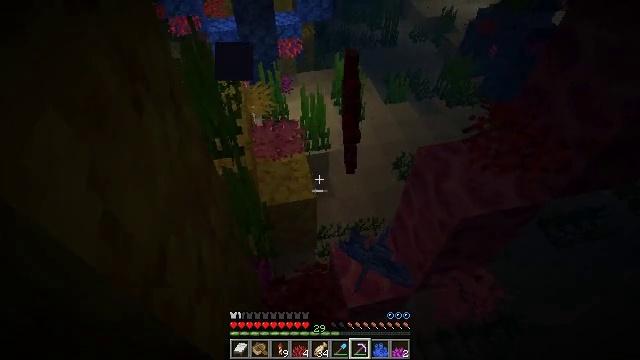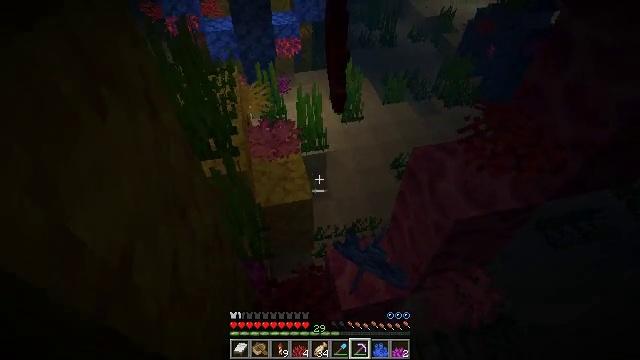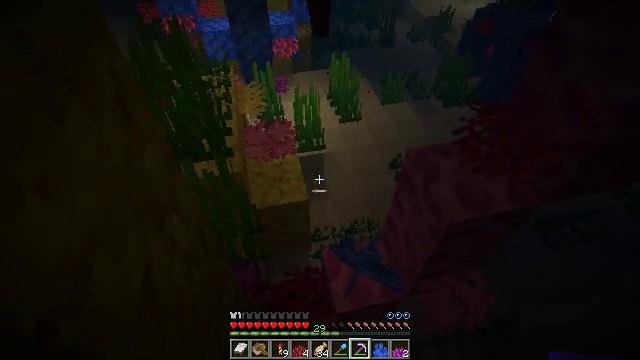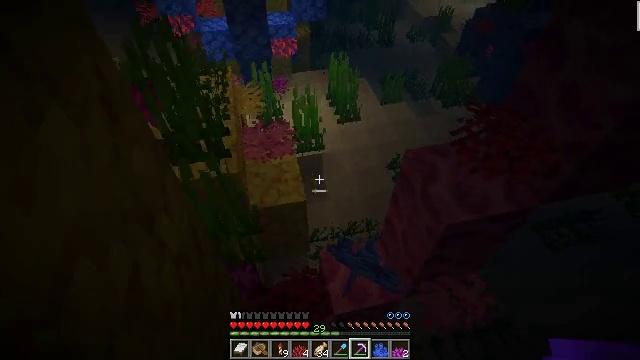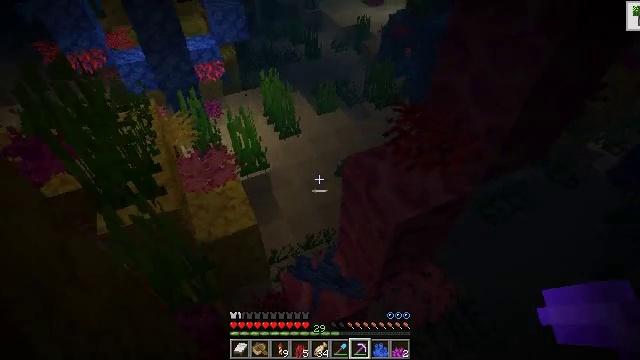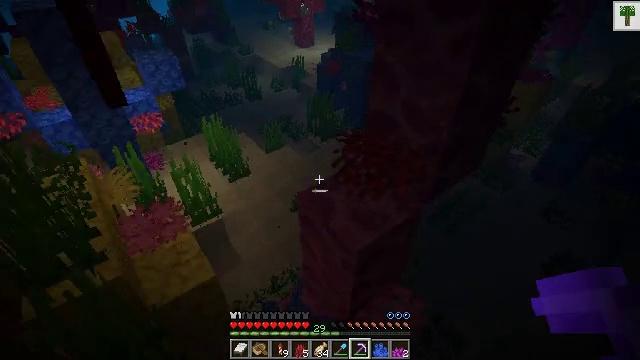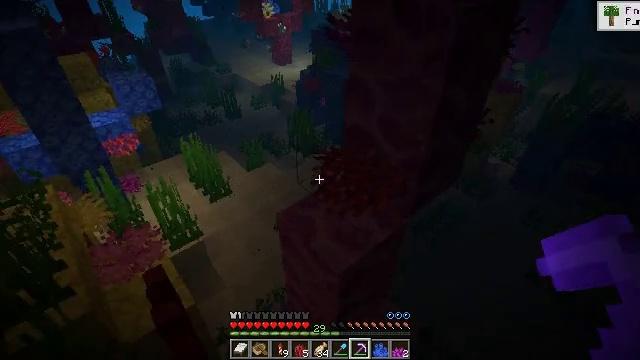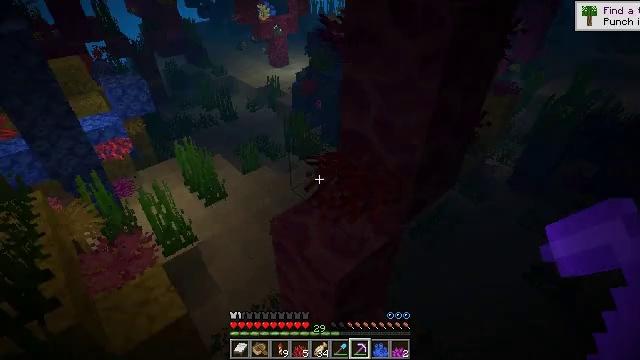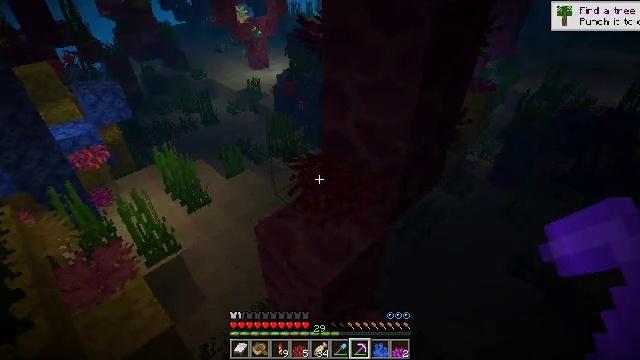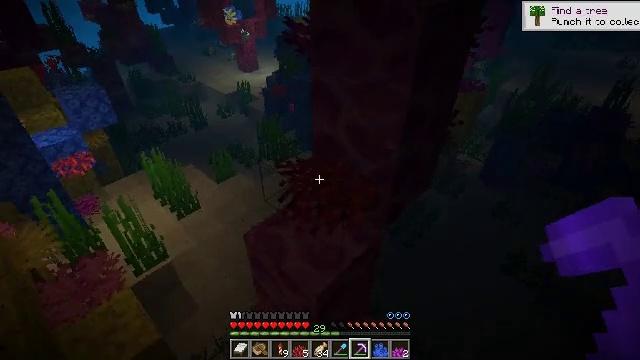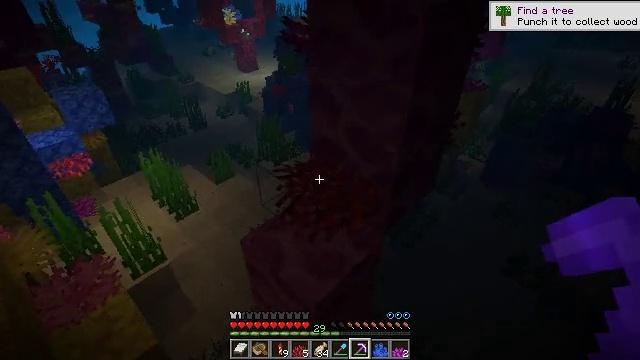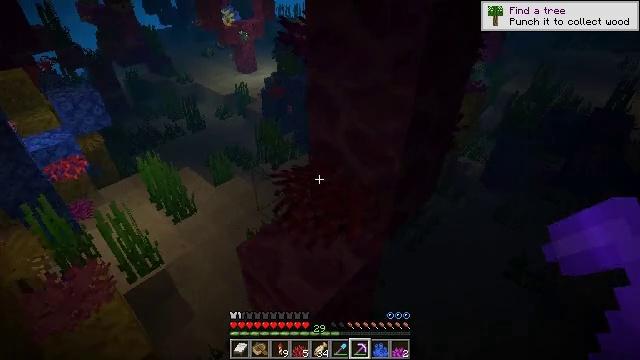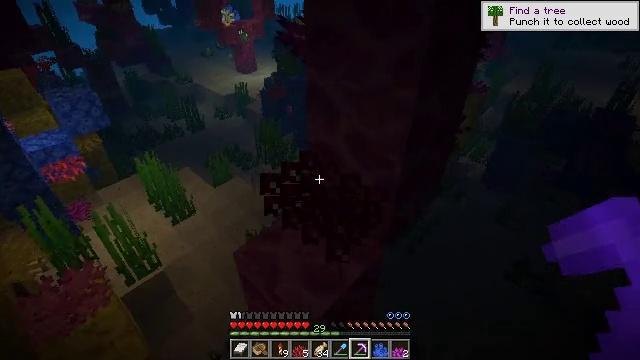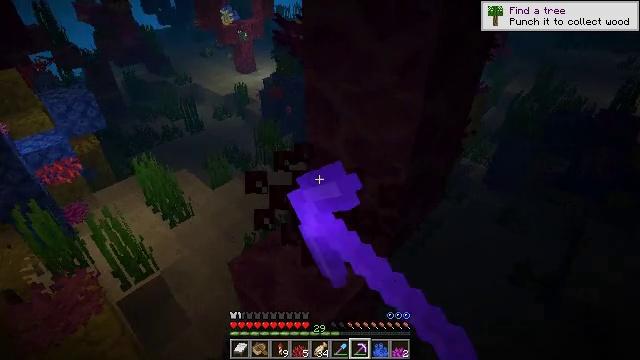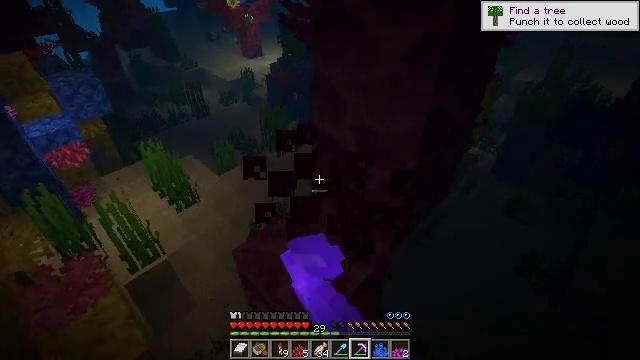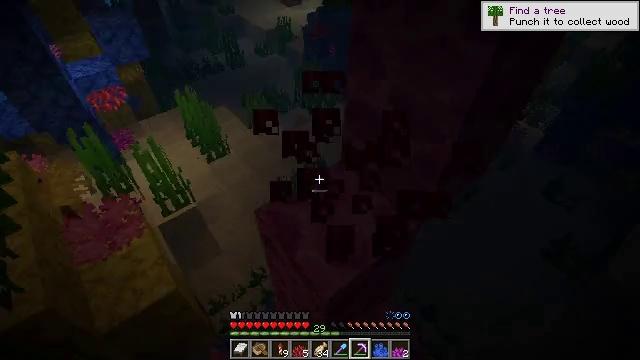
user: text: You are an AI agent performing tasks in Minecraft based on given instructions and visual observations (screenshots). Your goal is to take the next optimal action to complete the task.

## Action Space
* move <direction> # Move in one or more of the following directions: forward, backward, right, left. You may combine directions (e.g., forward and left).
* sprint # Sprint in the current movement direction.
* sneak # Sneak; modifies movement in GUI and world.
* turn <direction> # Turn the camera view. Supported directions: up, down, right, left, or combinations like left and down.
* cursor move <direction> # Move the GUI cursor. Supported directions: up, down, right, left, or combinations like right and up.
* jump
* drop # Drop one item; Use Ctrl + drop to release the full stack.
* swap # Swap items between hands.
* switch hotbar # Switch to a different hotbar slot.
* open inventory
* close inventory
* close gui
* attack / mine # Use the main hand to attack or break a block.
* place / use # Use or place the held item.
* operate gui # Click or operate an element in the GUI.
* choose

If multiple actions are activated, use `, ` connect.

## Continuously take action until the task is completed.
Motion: motion action
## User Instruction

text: Break the fire coral wall fan attached to a block.
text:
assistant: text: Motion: move forward and move right
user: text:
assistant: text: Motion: move forward and move right
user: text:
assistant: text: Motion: move forward and move right
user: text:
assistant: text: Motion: move forward and move right, turn right and up
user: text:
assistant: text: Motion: move forward and move right, turn right and up
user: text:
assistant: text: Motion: move forward, turn right and up
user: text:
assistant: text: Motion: move forward
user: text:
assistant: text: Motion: move forward, turn right
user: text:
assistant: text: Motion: move forward, turn right
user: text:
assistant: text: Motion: move forward
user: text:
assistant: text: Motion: move forward
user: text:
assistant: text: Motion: move forward, attack / mine
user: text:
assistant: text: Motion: move forward, attack / mine
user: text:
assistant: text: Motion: move forward, turn left and down
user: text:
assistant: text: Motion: move forward, turn left and down
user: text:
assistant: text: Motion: move forward, turn left and down
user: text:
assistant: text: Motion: move forward, turn left
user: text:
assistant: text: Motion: turn left
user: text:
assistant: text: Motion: turn left and down
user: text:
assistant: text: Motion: turn left
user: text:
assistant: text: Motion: no_op
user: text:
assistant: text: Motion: no_op
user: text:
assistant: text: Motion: no_op
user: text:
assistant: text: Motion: no_op
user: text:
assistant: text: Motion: sneak
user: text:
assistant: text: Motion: sneak
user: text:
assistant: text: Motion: sneak
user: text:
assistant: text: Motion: sneak
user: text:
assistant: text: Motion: sneak
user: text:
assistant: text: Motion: sneak, turn left